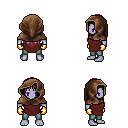
a pixel art fantasy rpg character, male body template, dark elf, purple skin, maroon tunic, teal pants, white blonde unkempt hairstyle, cloth hood, gold gloves, four views (front, back, left, right), 2x2 character sprite sheet, small pixel art, hard edges, no anti-aliasing